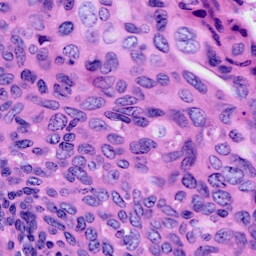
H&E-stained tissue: Cervix